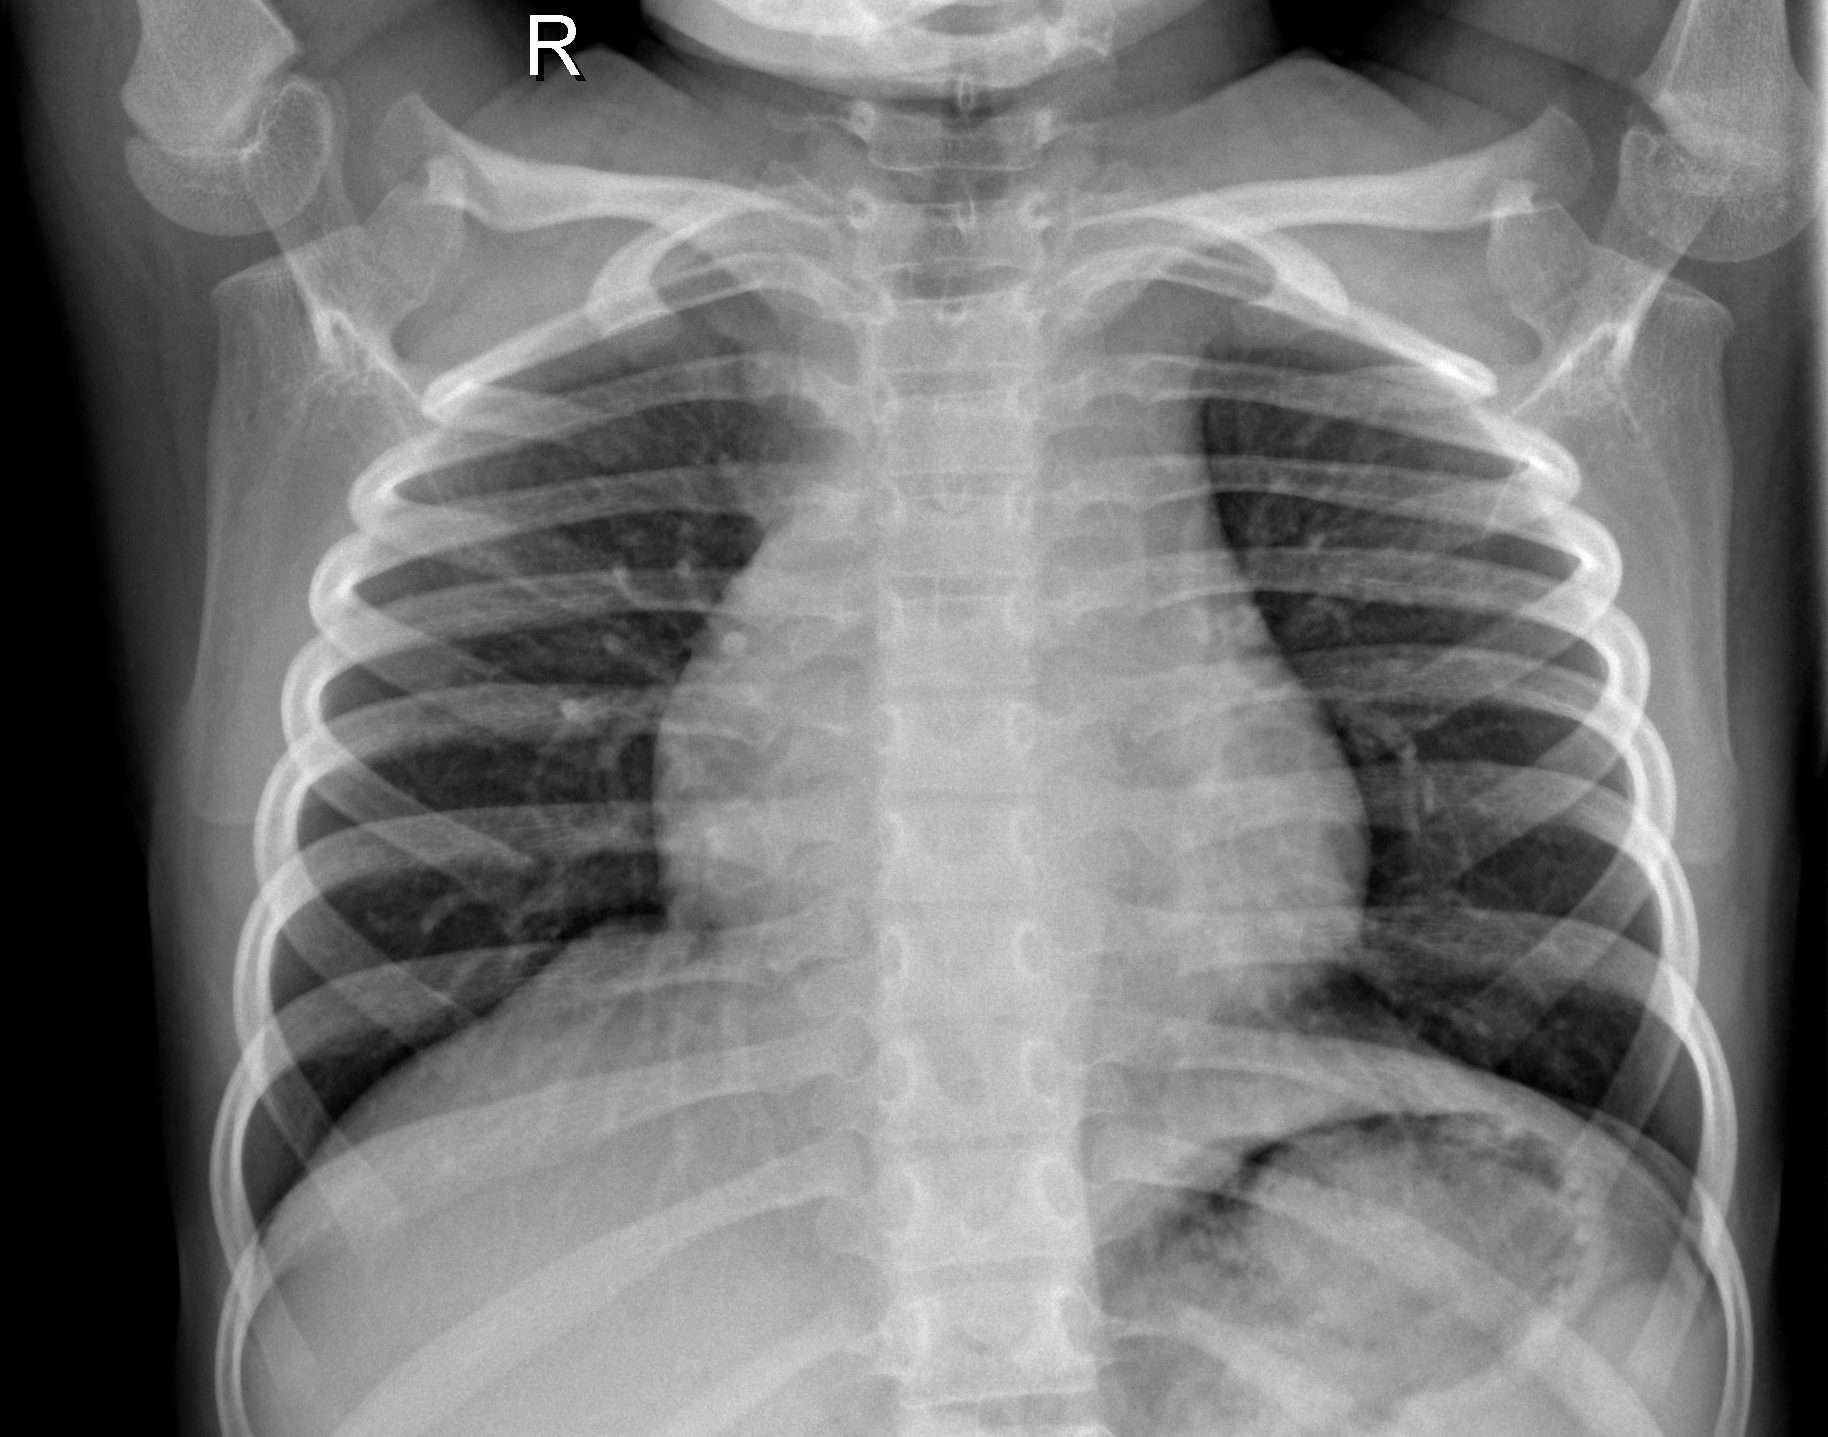
Diagnosis: NORMAL